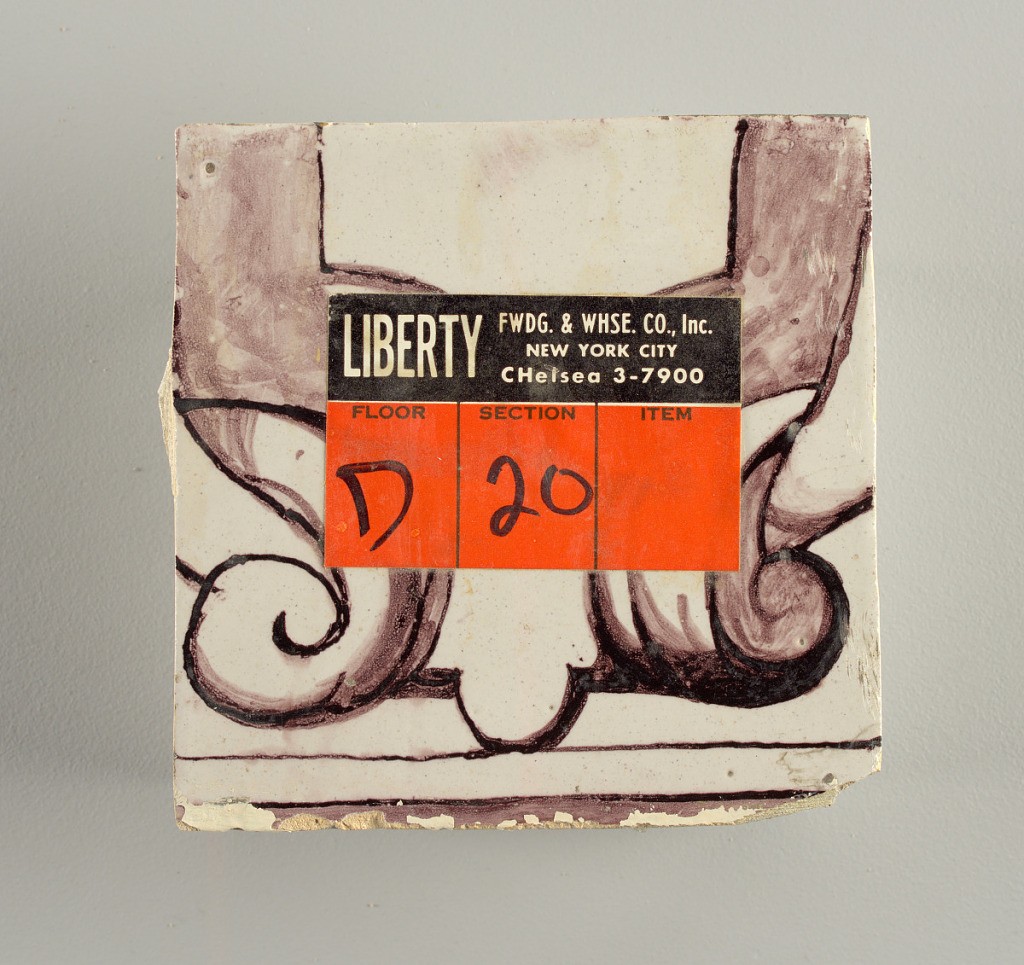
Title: Wall facing
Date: ca. 1725
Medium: tin-glazed earthenware, underglaze
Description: Running design for a frieze or a dado, composed of scrolls of foliage and strapwork, and four repeating motifs--a seated woman in a small upright oval medallion, a putto seated on a rocailled base, and strapwork in axial pattern.  The various panels, A to F, show various repeats of the same design, all being five tiles high and a varying number of tiles wide.